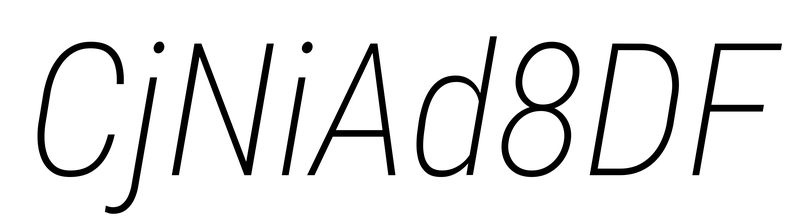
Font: Roboto-Italic_Condensed_ExtraLight_Italic